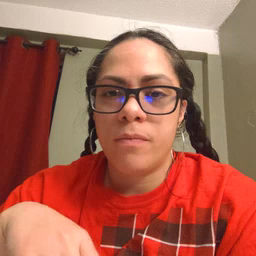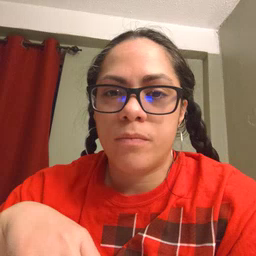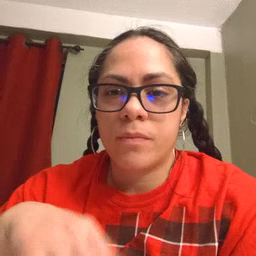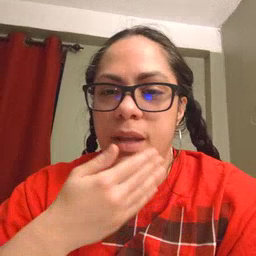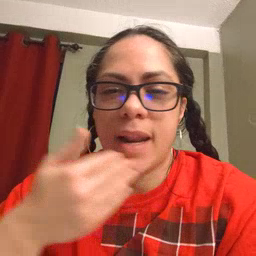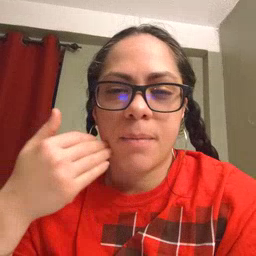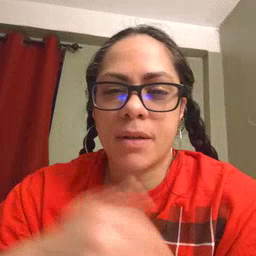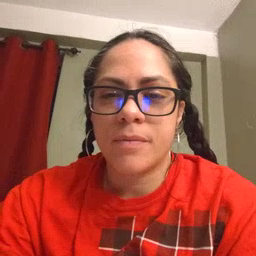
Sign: napkin